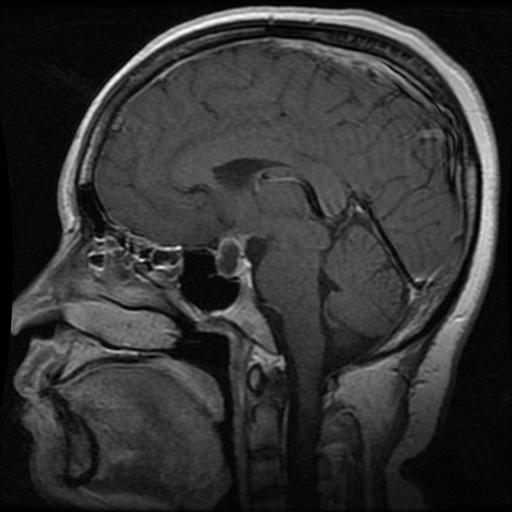
Label: pituitary